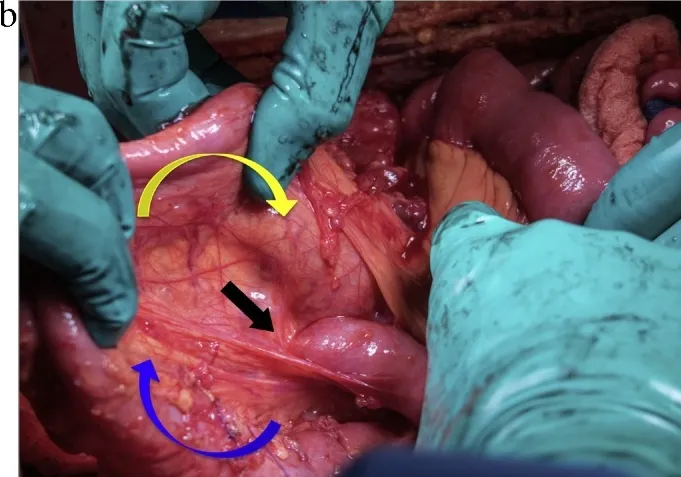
B) The D-J junction "black arrow" is right to the midline. The ascending colon "blue arrow" is coming partially behind the root of mesentery and then continues anteriorly as the transverse colon "yellow arrow.
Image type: medical_photograph (other_medical_photograph)